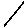
Label: line